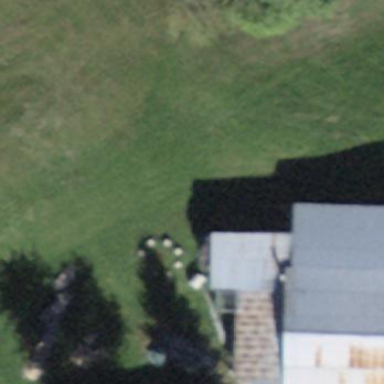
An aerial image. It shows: Rural barn.